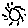
Label: sun